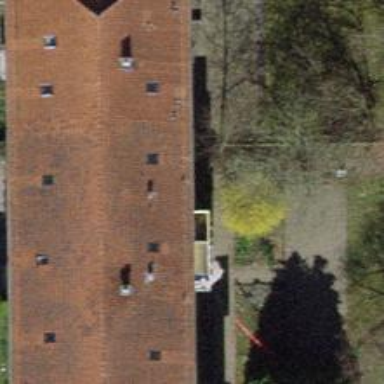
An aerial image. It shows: Apartments building with tiled roof.